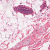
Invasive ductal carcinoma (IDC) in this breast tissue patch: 0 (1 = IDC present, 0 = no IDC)